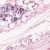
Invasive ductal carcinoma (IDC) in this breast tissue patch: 0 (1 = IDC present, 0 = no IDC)